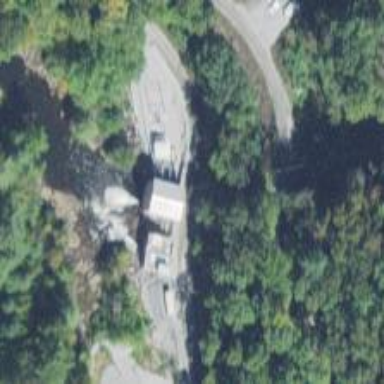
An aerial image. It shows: Hydro power generator.